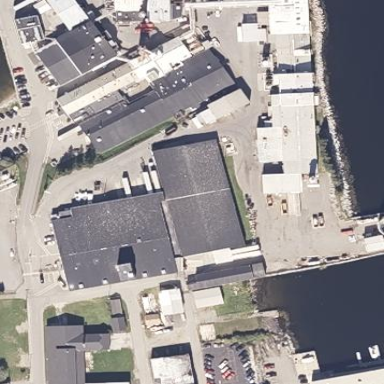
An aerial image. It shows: Warehouse building.